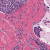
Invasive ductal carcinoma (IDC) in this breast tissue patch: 0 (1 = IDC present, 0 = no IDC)